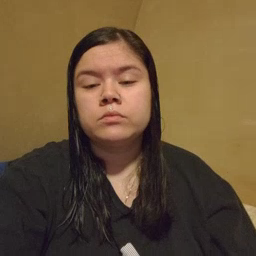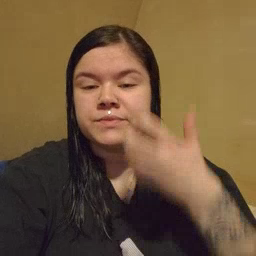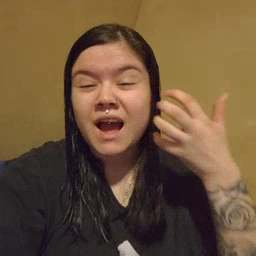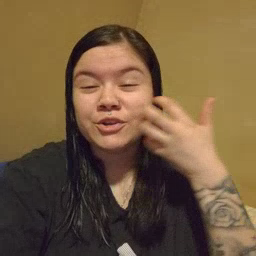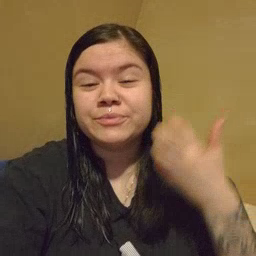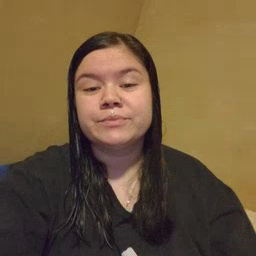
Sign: tiger